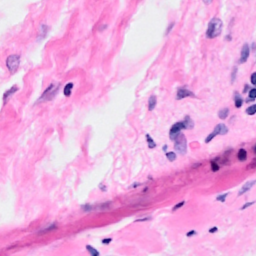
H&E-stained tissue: Breast